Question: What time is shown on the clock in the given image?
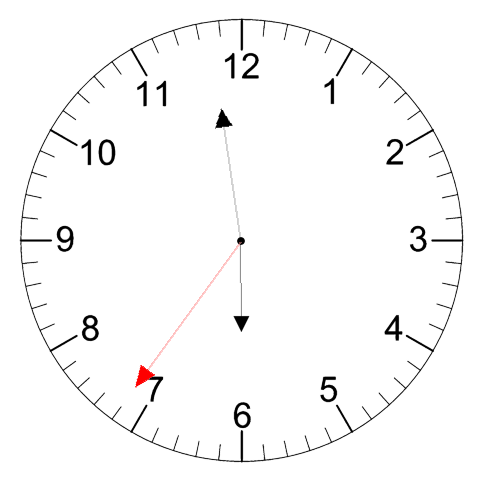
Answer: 05:58:36